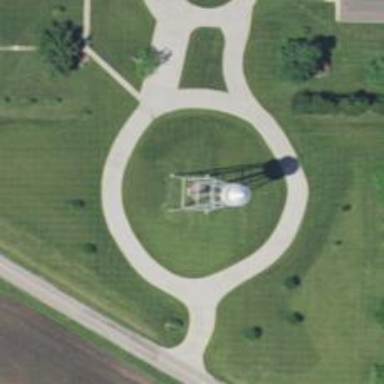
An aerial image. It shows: Water tower that is man-made.